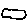
Label: cloud